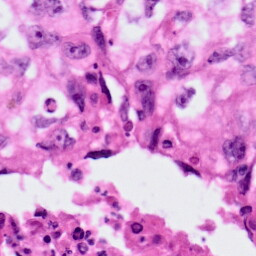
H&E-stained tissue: Lung